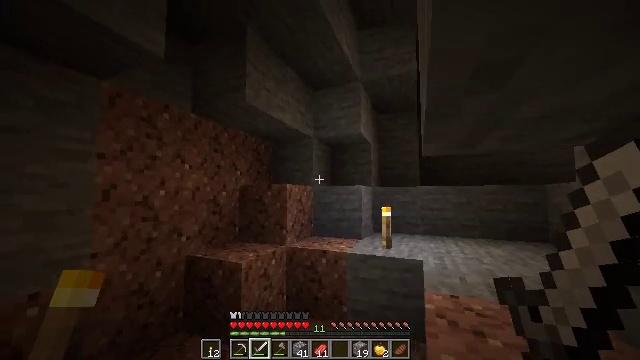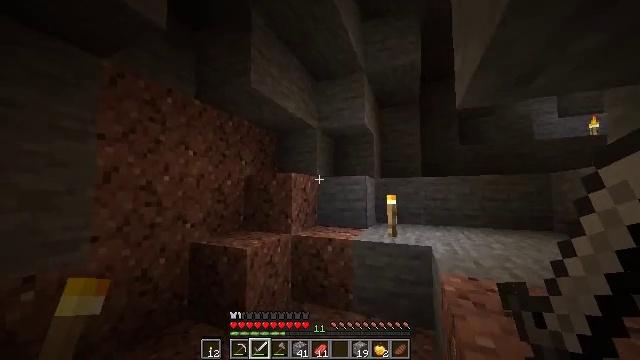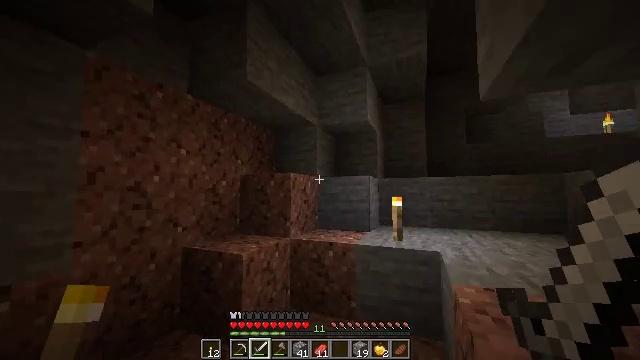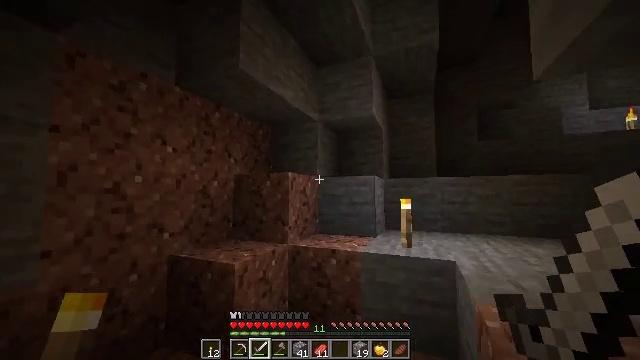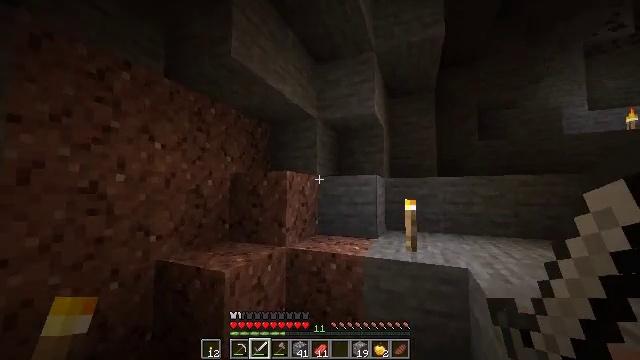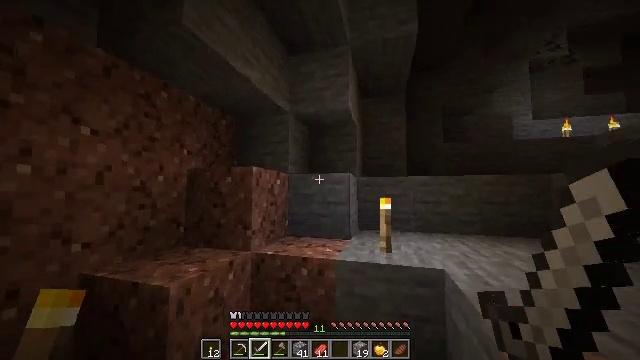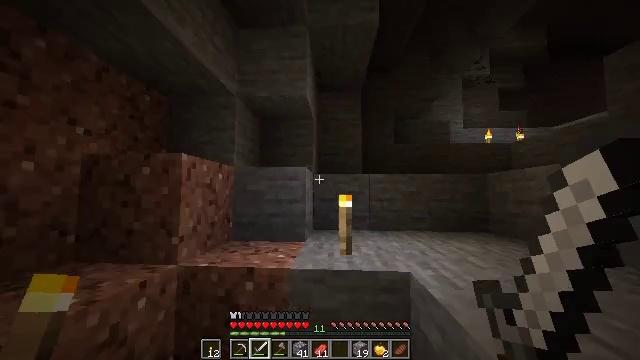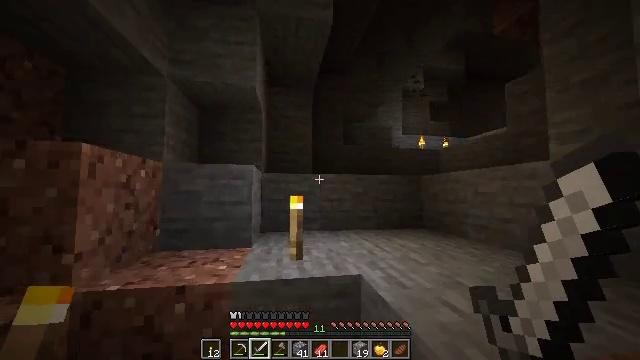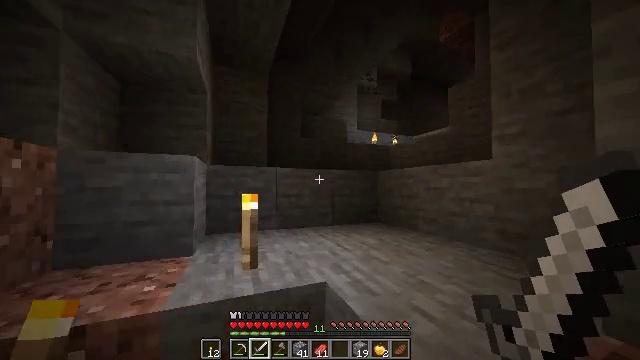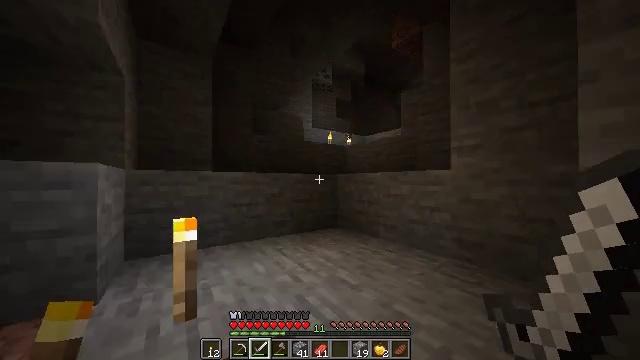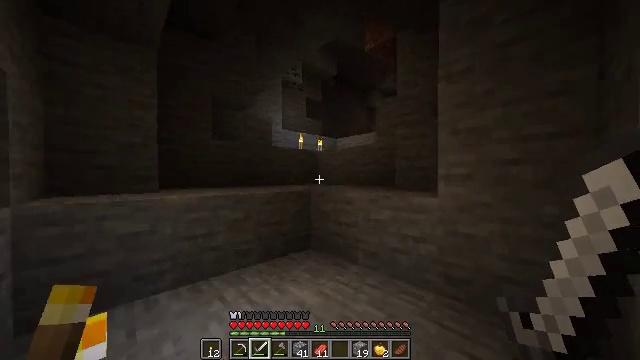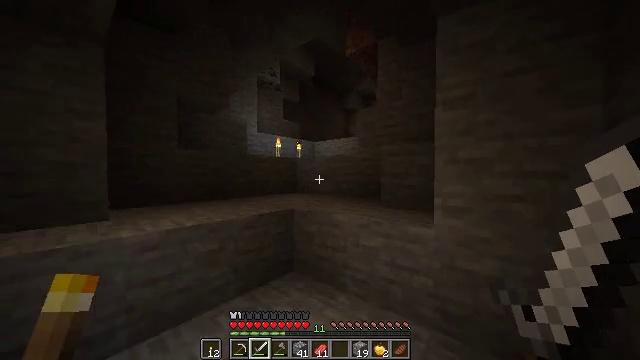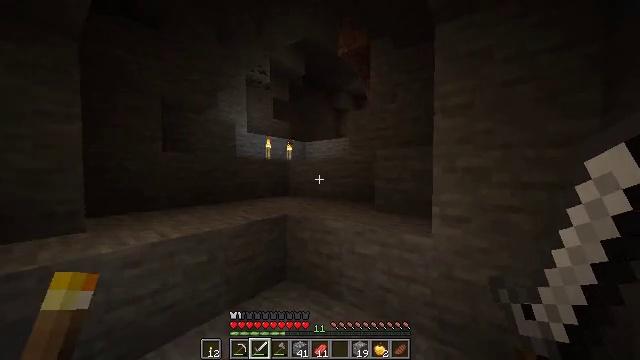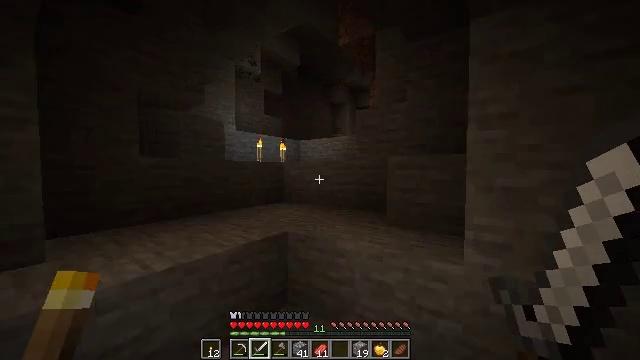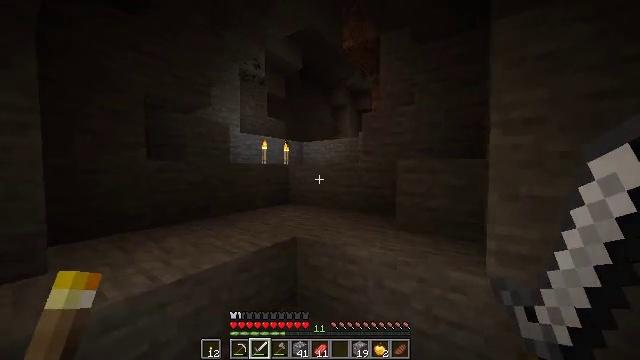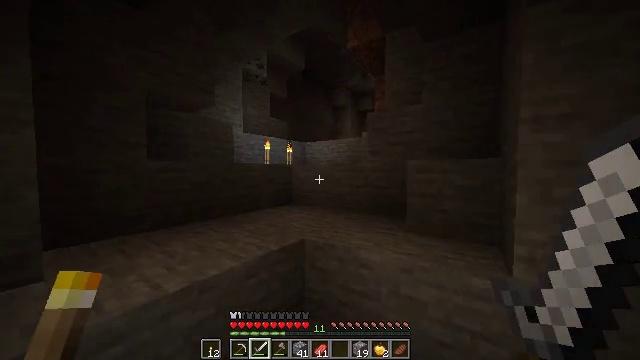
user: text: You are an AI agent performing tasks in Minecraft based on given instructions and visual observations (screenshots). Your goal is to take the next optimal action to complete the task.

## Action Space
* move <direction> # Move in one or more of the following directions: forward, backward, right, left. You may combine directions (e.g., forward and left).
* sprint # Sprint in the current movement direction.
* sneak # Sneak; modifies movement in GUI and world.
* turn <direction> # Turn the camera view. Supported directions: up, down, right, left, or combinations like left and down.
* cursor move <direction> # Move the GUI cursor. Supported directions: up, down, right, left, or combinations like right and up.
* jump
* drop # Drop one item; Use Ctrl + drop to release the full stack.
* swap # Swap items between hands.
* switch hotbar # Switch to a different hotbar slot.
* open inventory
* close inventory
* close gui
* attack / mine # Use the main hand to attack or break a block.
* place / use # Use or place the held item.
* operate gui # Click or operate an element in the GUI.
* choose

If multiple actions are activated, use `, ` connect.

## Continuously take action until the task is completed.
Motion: motion action
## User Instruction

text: Retrieve the torch.
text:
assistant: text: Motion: move forward, sprint
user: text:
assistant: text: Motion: move forward, sprint
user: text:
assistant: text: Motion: move forward, sprint
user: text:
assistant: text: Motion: move forward, sprint
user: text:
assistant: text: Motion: move forward, sprint, turn right
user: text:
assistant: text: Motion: move forward, sprint, turn right
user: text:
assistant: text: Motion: move forward, sprint, turn right
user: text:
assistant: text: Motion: move forward, sprint, turn right and down
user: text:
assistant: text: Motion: move forward, sprint, turn right and down, jump
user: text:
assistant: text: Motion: move forward, sprint, turn right and down, jump
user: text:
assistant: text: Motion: move forward, sprint, turn right, jump
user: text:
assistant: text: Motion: move forward, sprint, turn right, jump
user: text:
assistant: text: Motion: move forward, sprint, turn right, jump
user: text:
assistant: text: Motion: move forward, sprint, jump
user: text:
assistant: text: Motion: move forward, sprint
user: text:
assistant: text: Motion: move forward, sprint
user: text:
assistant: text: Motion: move forward, sprint
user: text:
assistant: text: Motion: move forward, sprint
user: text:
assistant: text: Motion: move forward, sprint
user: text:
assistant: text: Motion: move forward, sprint
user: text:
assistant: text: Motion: move forward, sprint
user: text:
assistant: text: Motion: move forward, sprint
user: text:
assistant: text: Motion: move forward, sprint
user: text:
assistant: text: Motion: move forward, sprint
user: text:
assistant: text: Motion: move forward, sprint, jump
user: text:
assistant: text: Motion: move forward, sprint, turn left, jump
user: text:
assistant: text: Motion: move forward, sprint, turn left and up, jump
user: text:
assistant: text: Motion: move forward, sprint, turn left and up, jump
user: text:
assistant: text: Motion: move forward, sprint, jump
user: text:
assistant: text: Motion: move forward, sprint